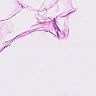
Metastatic tissue present: no